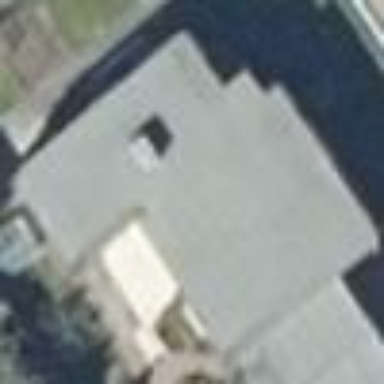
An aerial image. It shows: Simple and straightforward house.